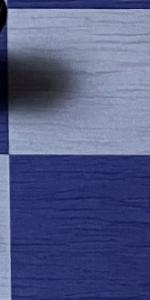
Label: Empty